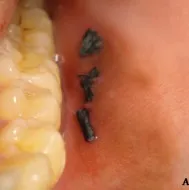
Follow-up of lesion after 1 week.
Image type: medical_photograph (other_medical_photograph)